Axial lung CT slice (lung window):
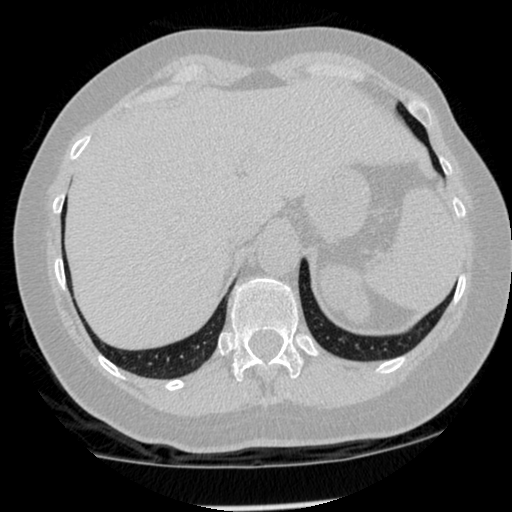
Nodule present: no